Field crop: maize
Growth stage: 1
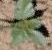
Species: datura